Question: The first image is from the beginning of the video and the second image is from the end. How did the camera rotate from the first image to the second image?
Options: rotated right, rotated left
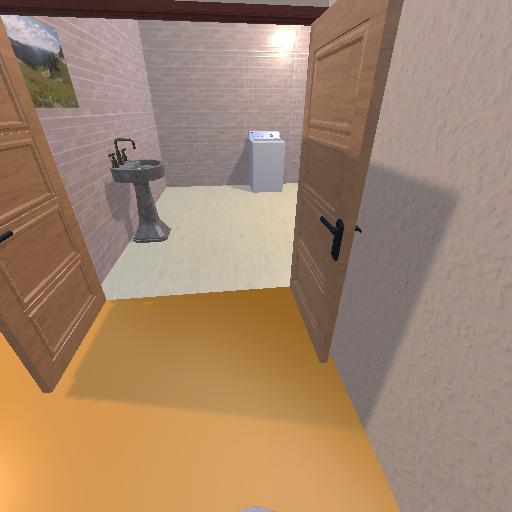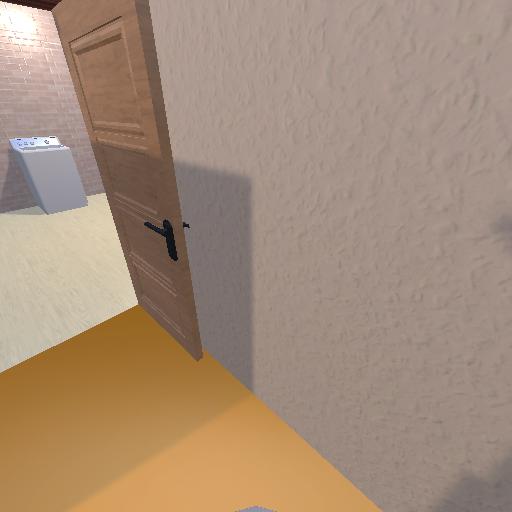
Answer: rotated right